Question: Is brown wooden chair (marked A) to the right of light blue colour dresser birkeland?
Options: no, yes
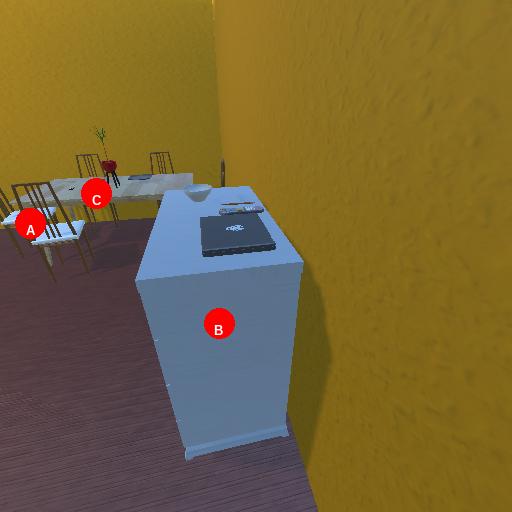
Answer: no